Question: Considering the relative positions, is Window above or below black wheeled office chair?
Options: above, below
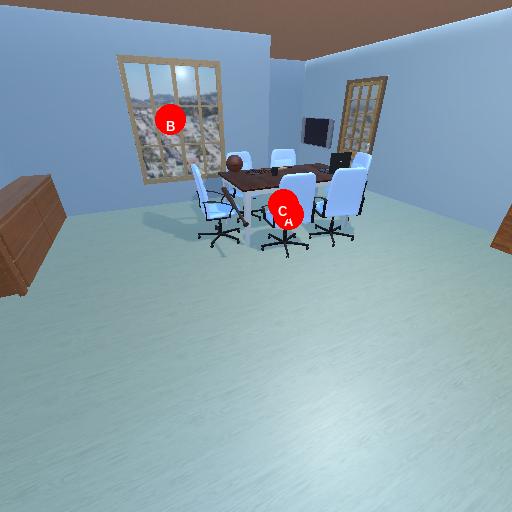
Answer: above